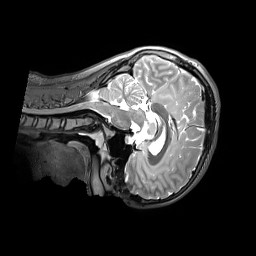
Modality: T2w
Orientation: sagittal
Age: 13
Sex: male
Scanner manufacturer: siemens
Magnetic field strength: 3 T
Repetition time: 3.2 s
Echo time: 0.408 s